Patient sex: M
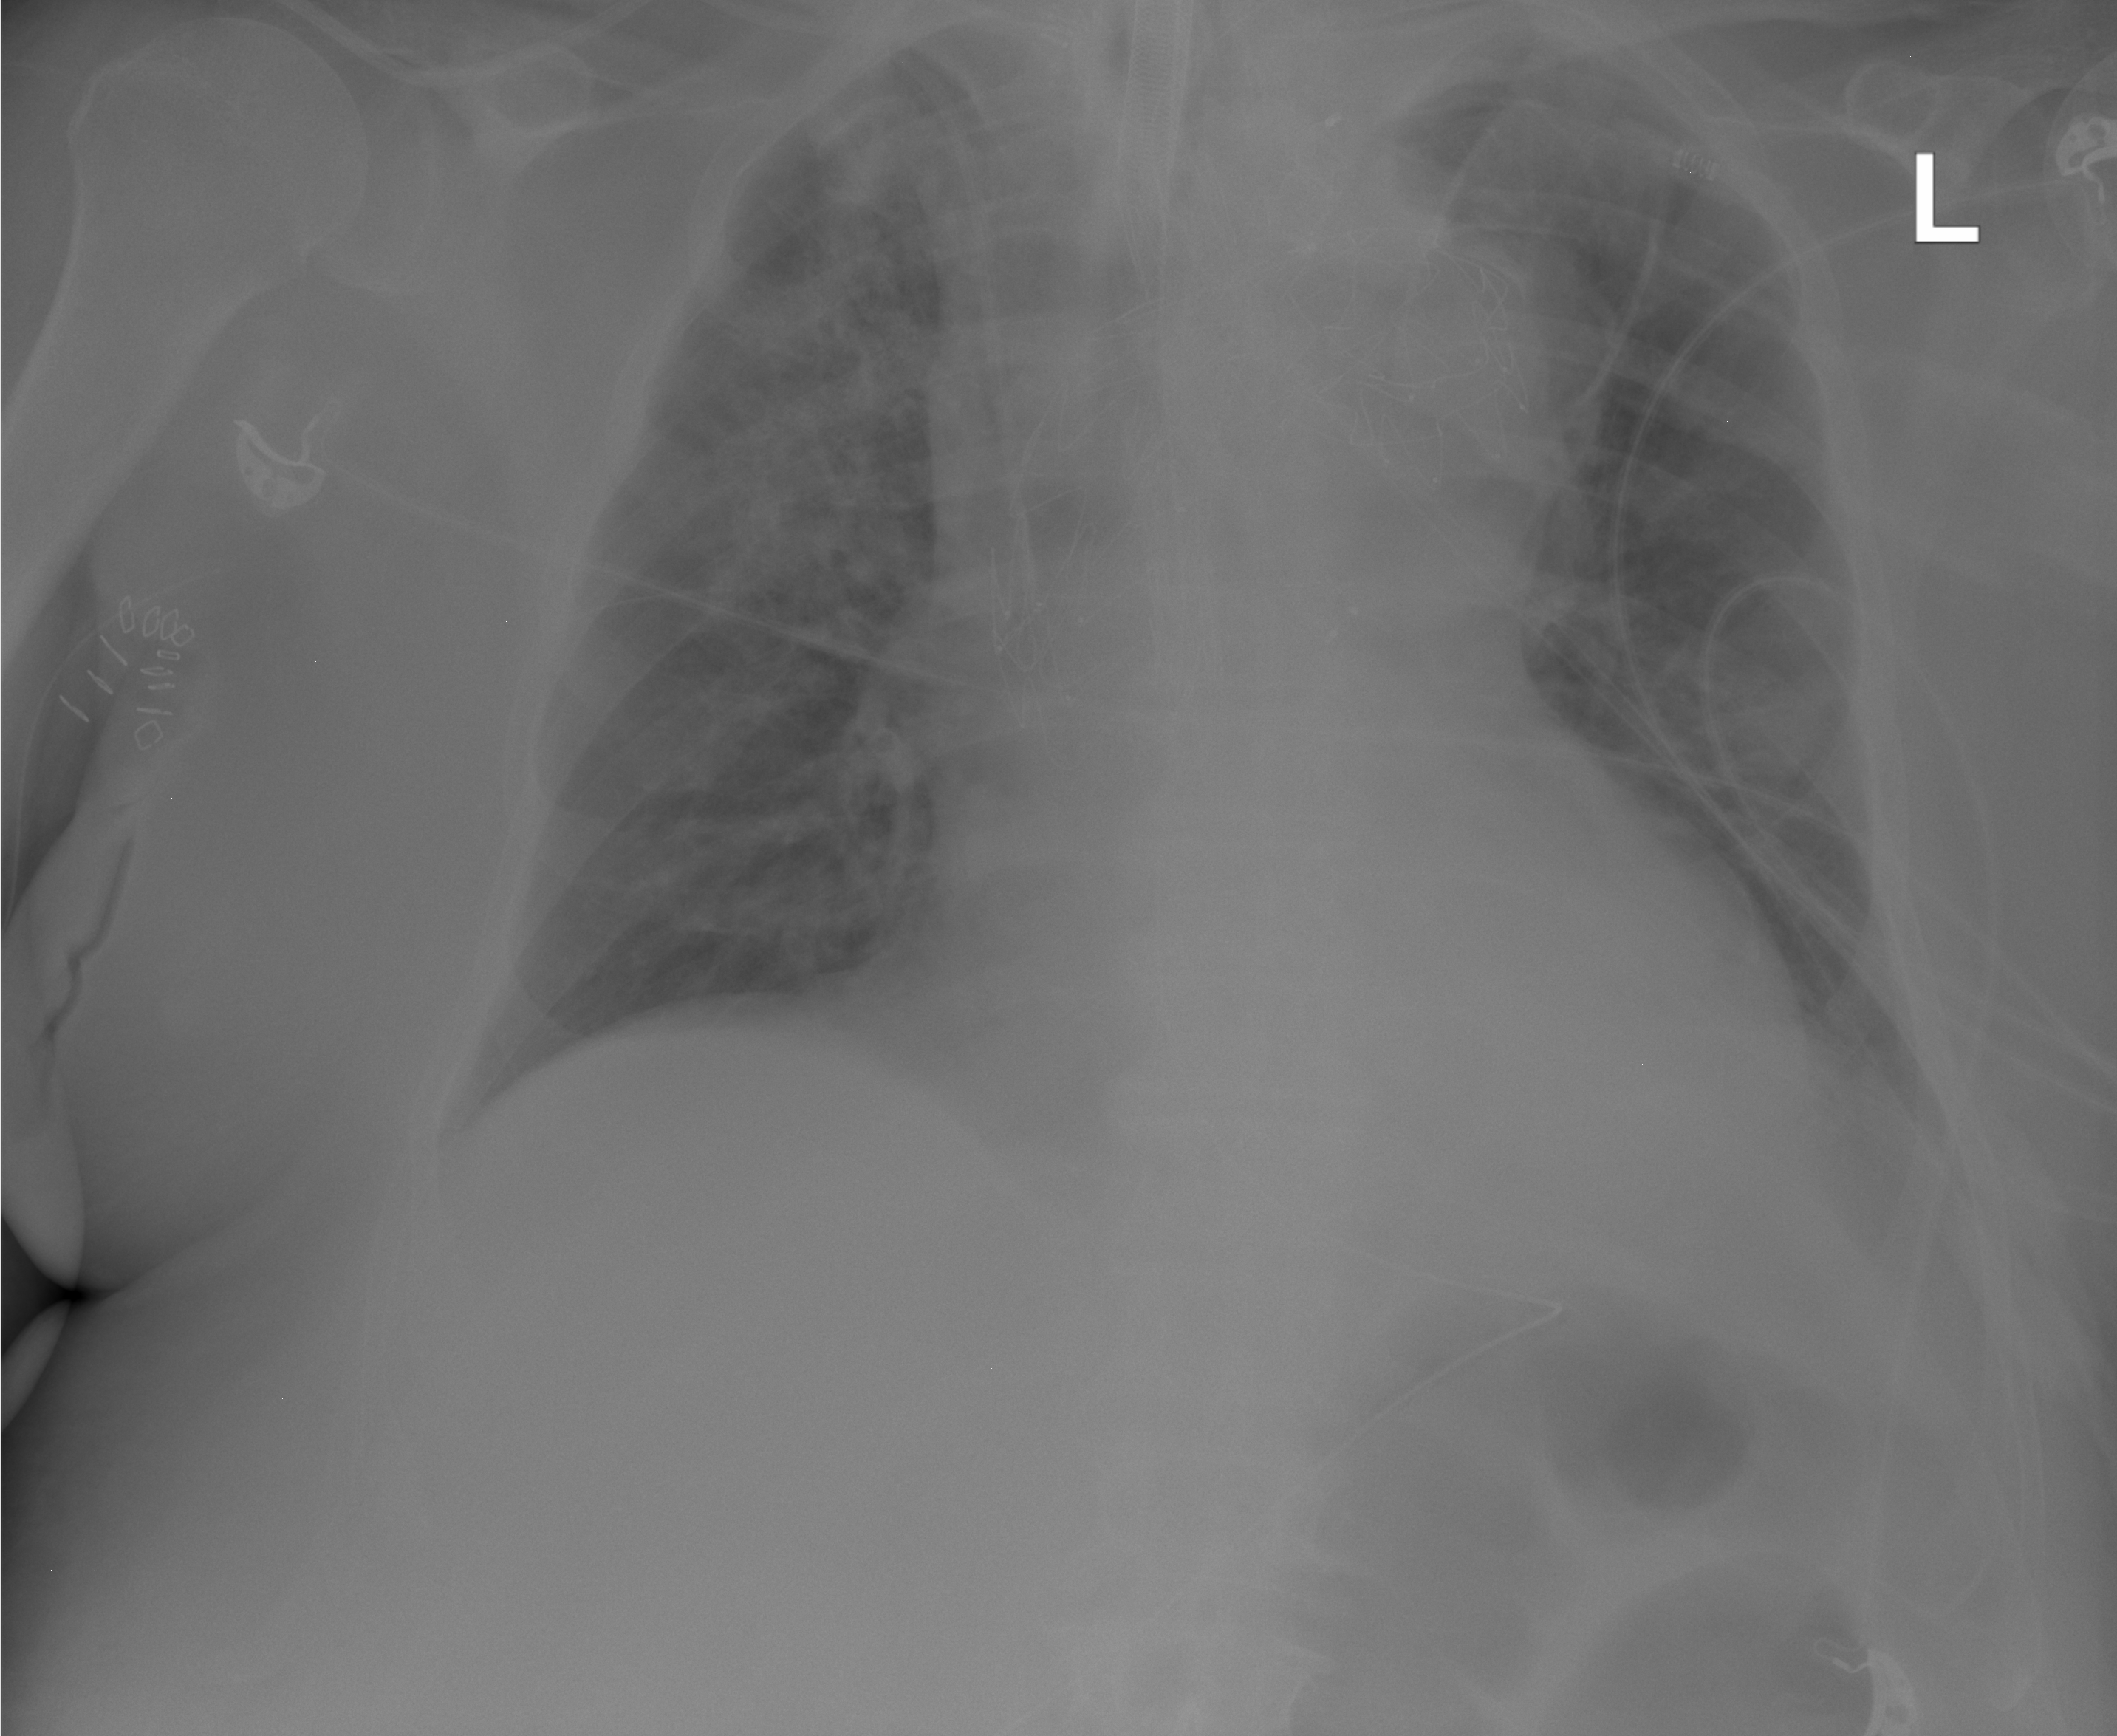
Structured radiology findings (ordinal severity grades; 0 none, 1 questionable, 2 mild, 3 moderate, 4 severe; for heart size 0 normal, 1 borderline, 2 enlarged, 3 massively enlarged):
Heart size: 1
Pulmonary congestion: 2
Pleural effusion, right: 0
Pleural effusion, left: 1
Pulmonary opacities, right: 3
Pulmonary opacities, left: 1
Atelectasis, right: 0
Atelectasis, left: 1